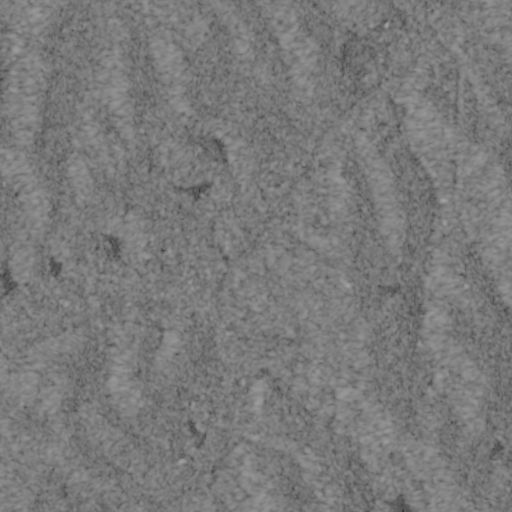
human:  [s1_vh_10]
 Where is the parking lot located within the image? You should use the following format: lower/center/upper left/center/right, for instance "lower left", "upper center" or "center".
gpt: The parking lot is located in the center left of the image.
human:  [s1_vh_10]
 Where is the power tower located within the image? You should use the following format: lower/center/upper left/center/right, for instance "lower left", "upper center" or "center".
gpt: The power tower is located in the upper of the image.
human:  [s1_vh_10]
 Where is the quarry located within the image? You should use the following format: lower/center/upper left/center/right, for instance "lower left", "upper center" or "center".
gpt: There is no quarry in the image.

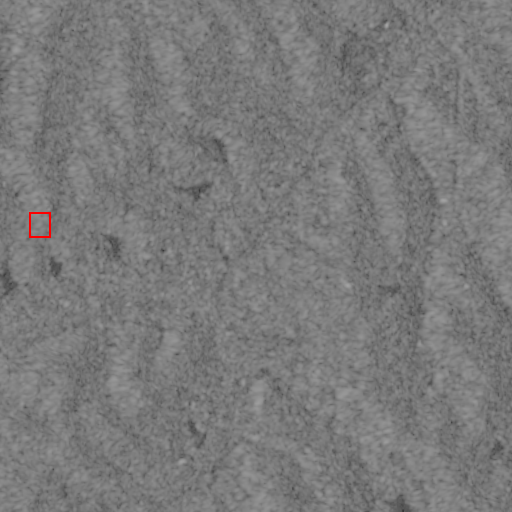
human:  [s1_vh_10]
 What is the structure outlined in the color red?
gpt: The structure outlined in red is a building.
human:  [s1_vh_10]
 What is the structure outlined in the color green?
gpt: There is no green outline.